Chest X-ray:
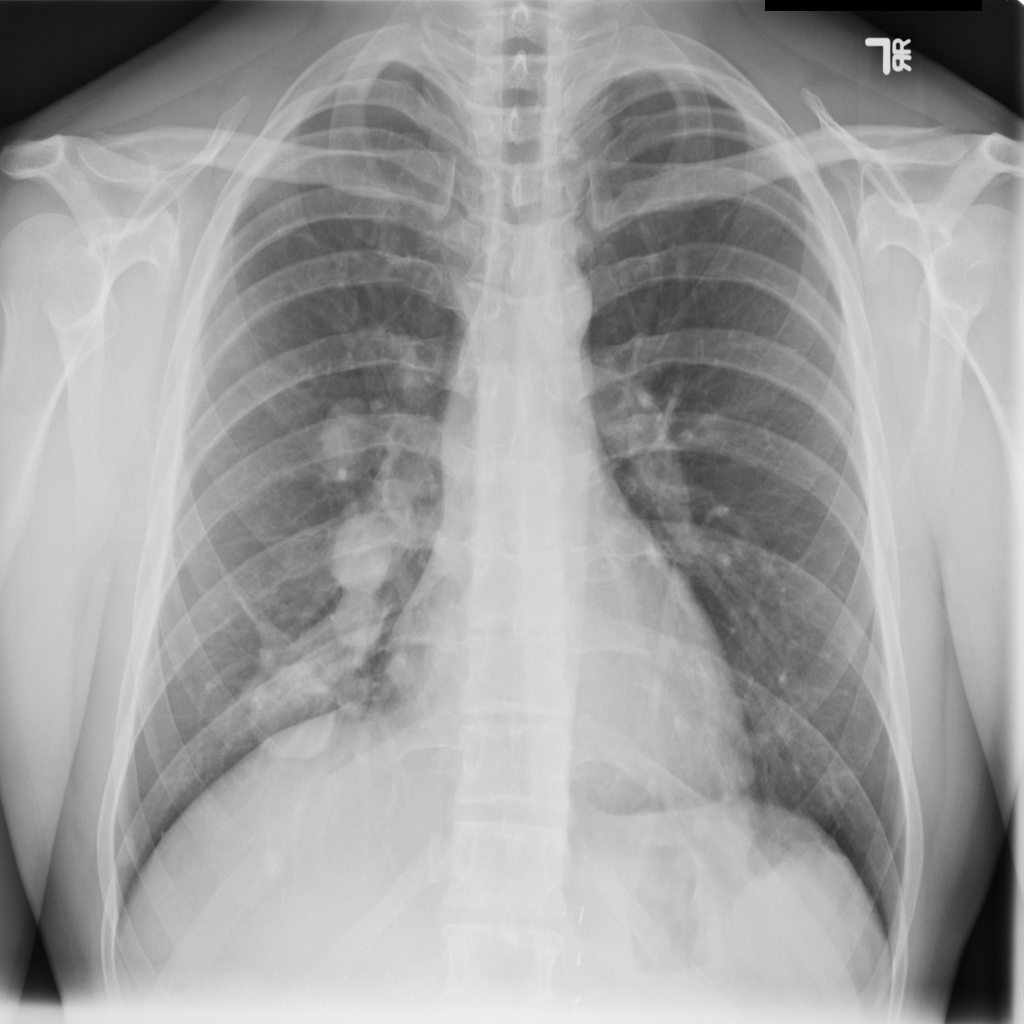
Findings: Nodule
No abnormal finding: no